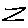
Label: zigzag